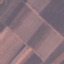
Land use / land cover: AnnualCrop